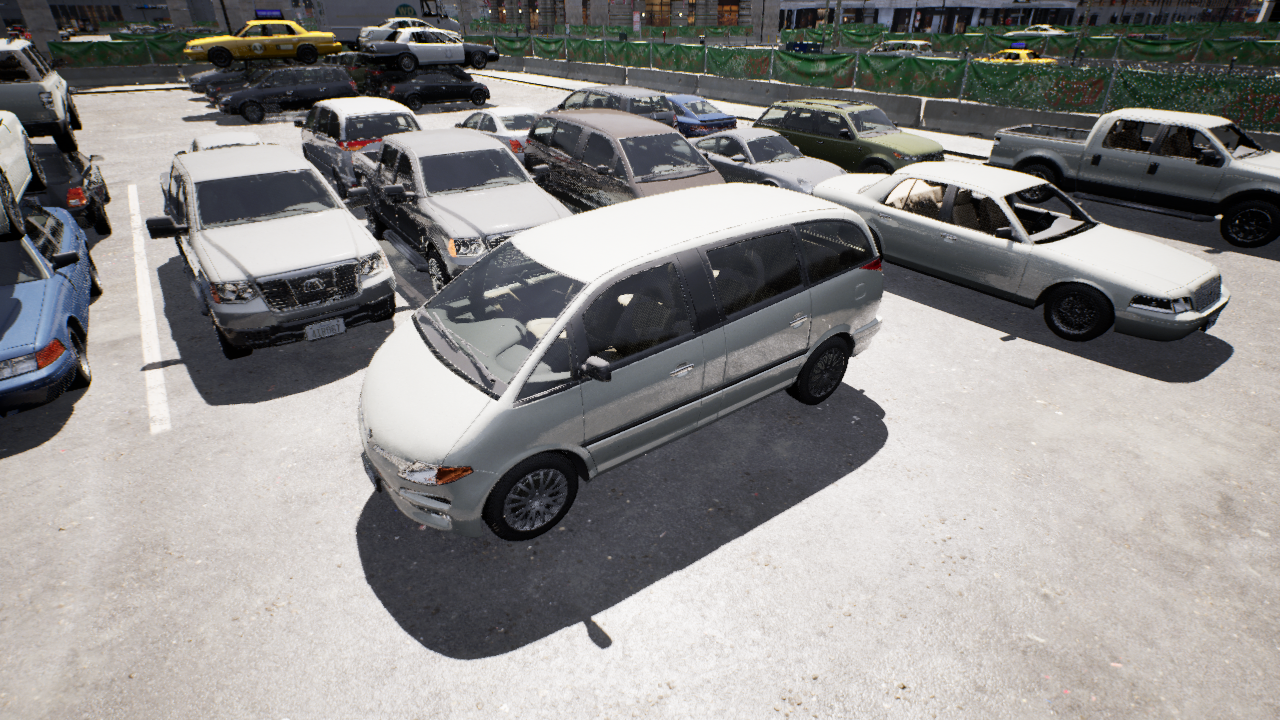
Venue: arterial
Lighting: clear day
Vehicle rig: minivan